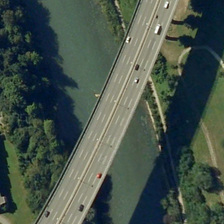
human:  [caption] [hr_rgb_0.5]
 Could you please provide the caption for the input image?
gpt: a bridge is on a river with many green trees in one side .

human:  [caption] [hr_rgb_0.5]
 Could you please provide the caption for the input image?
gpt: both sides of the river are lush and green, with a bridge stretching across the river .

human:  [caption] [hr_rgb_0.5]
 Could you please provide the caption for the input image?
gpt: a bridge is on a river with many green trees in one side .

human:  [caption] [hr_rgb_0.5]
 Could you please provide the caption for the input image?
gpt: both sides of the river are lush and green, with a bridge stretching across the river .

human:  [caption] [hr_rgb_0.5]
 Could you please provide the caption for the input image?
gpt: a bridge is on a river with many green trees in one side .